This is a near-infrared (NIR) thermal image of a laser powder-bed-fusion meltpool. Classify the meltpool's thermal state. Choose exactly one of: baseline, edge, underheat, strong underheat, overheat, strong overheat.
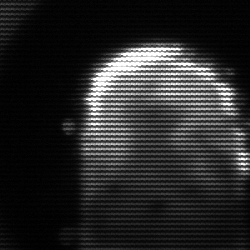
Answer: baseline